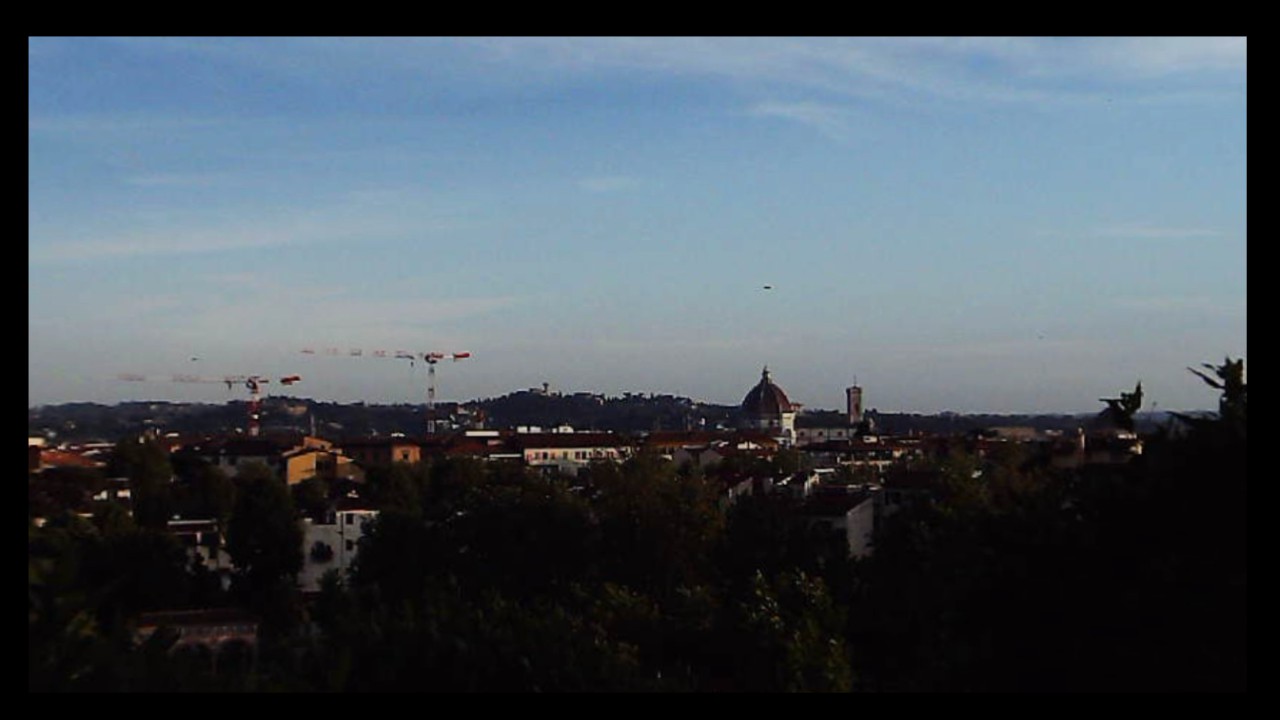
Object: DarwinFPV cineape20